Question: I'm setting up a User Interface using a simple database and angular, where users can post a message, either with only a message, or with a picture attached to the message.
By doing some research, I found out about the built in ngIf conditions, where you can display variables if the variable doesn't hold a null value.
Here is my code and the output:
'''
<div ng-repeat="m in chatDetailsCtrl.messageList">
<!-- This card prodives space for the message and Like/dislike buttons -->
<div class="row">
<div class="col s12 m6">
<div class="card">
<div class="card-content">
<!-- Card Title is the person who wrote the message -->
<span class="card-title">{{m.user_ID}}</span>
<!-- Here comes the message text -->
<p> {{m.post_msg}}
<div> <span class="new badge light-blue">{{m.post_date}}</span></div>
<p *ngIf="m.photo_url">
<img src="{{m.photo_url}}" width="100" height="100">
</p>
{{m.post_date|date("m/d/Y")}} -->
</p>
<td><a class="waves-effect light blue lighten-1 btn-small" ng-click="chatDetailsCtrl.postDetails(m.post_ID)">Post Details</a></td>
</div>
<div class="card-action">
<a class="btn-floating btn-small waves-effect waves-light blue" ><i class="material-icons">thumb_up
</i></a> <span ng-bind= "m.likes"> </span>
<a class="btn-floating btn-small waves-effect waves-light blue"><i class="material-icons">thumb_down
</i></a><span ng-bind="m.dislikes"> </span>
</div>
</div>
</div>
</div>
</div>
'''

I want to see if m.post_url contains a value. When null, I want to skip adding this variable to my website.
For example, last post, without a picture, I want it to look like this:
<URL>
Sorry for my bad english, english is not my first language.
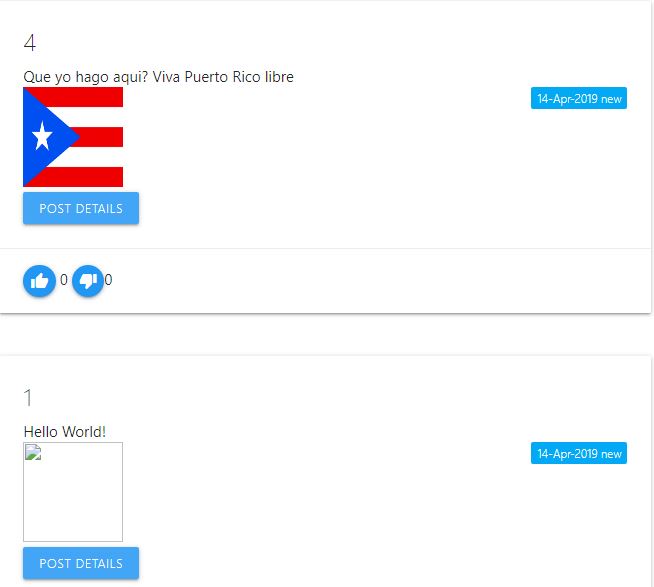
Answer: first of all, you are mixing angularJs syntax with new angular.
if you are using angularjs use 'ng-if' in your image tag. it works properly.
as I can see you are using ng-repeat and ng-bind you are using angularjs and not angular.
so in your image tag use
'''
<p ng-if="m.photo_url">
<img src="{{m.photo_url}}" width="100" height="100">
</p>
'''